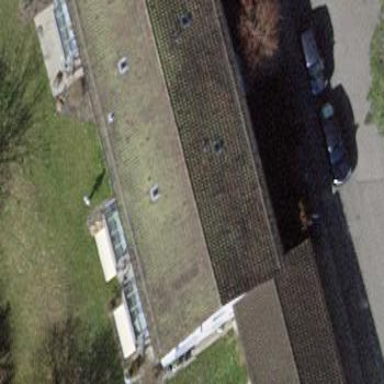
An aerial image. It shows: Building with gabled roof.